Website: bh-photo
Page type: address-validator
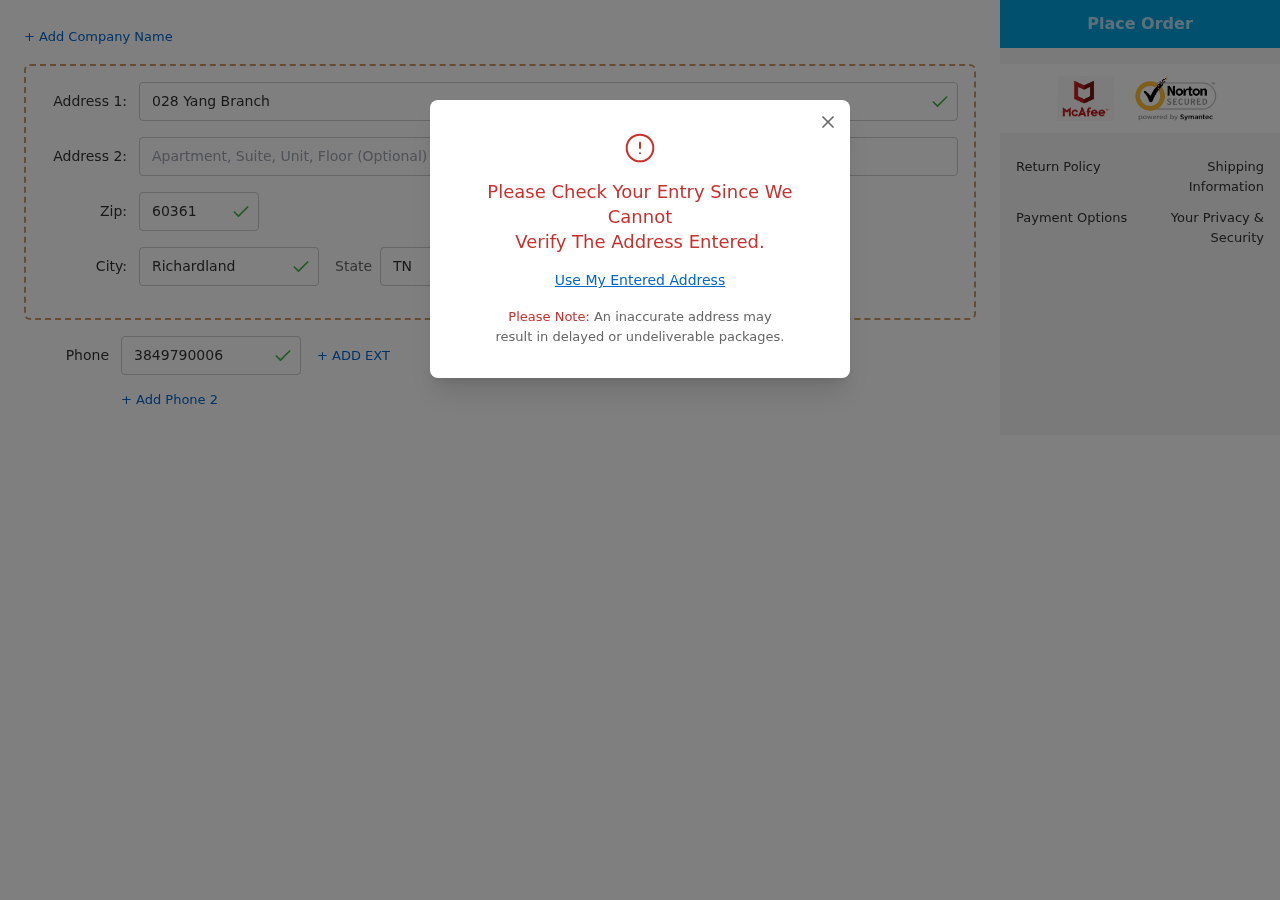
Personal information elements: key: PII_CITY
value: Richardland
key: PII_PHONE
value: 3849790006
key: PII_POSTCODE
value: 60361
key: PII_STATE_ABBR
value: TN
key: PII_STREET
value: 028 Yang Branch